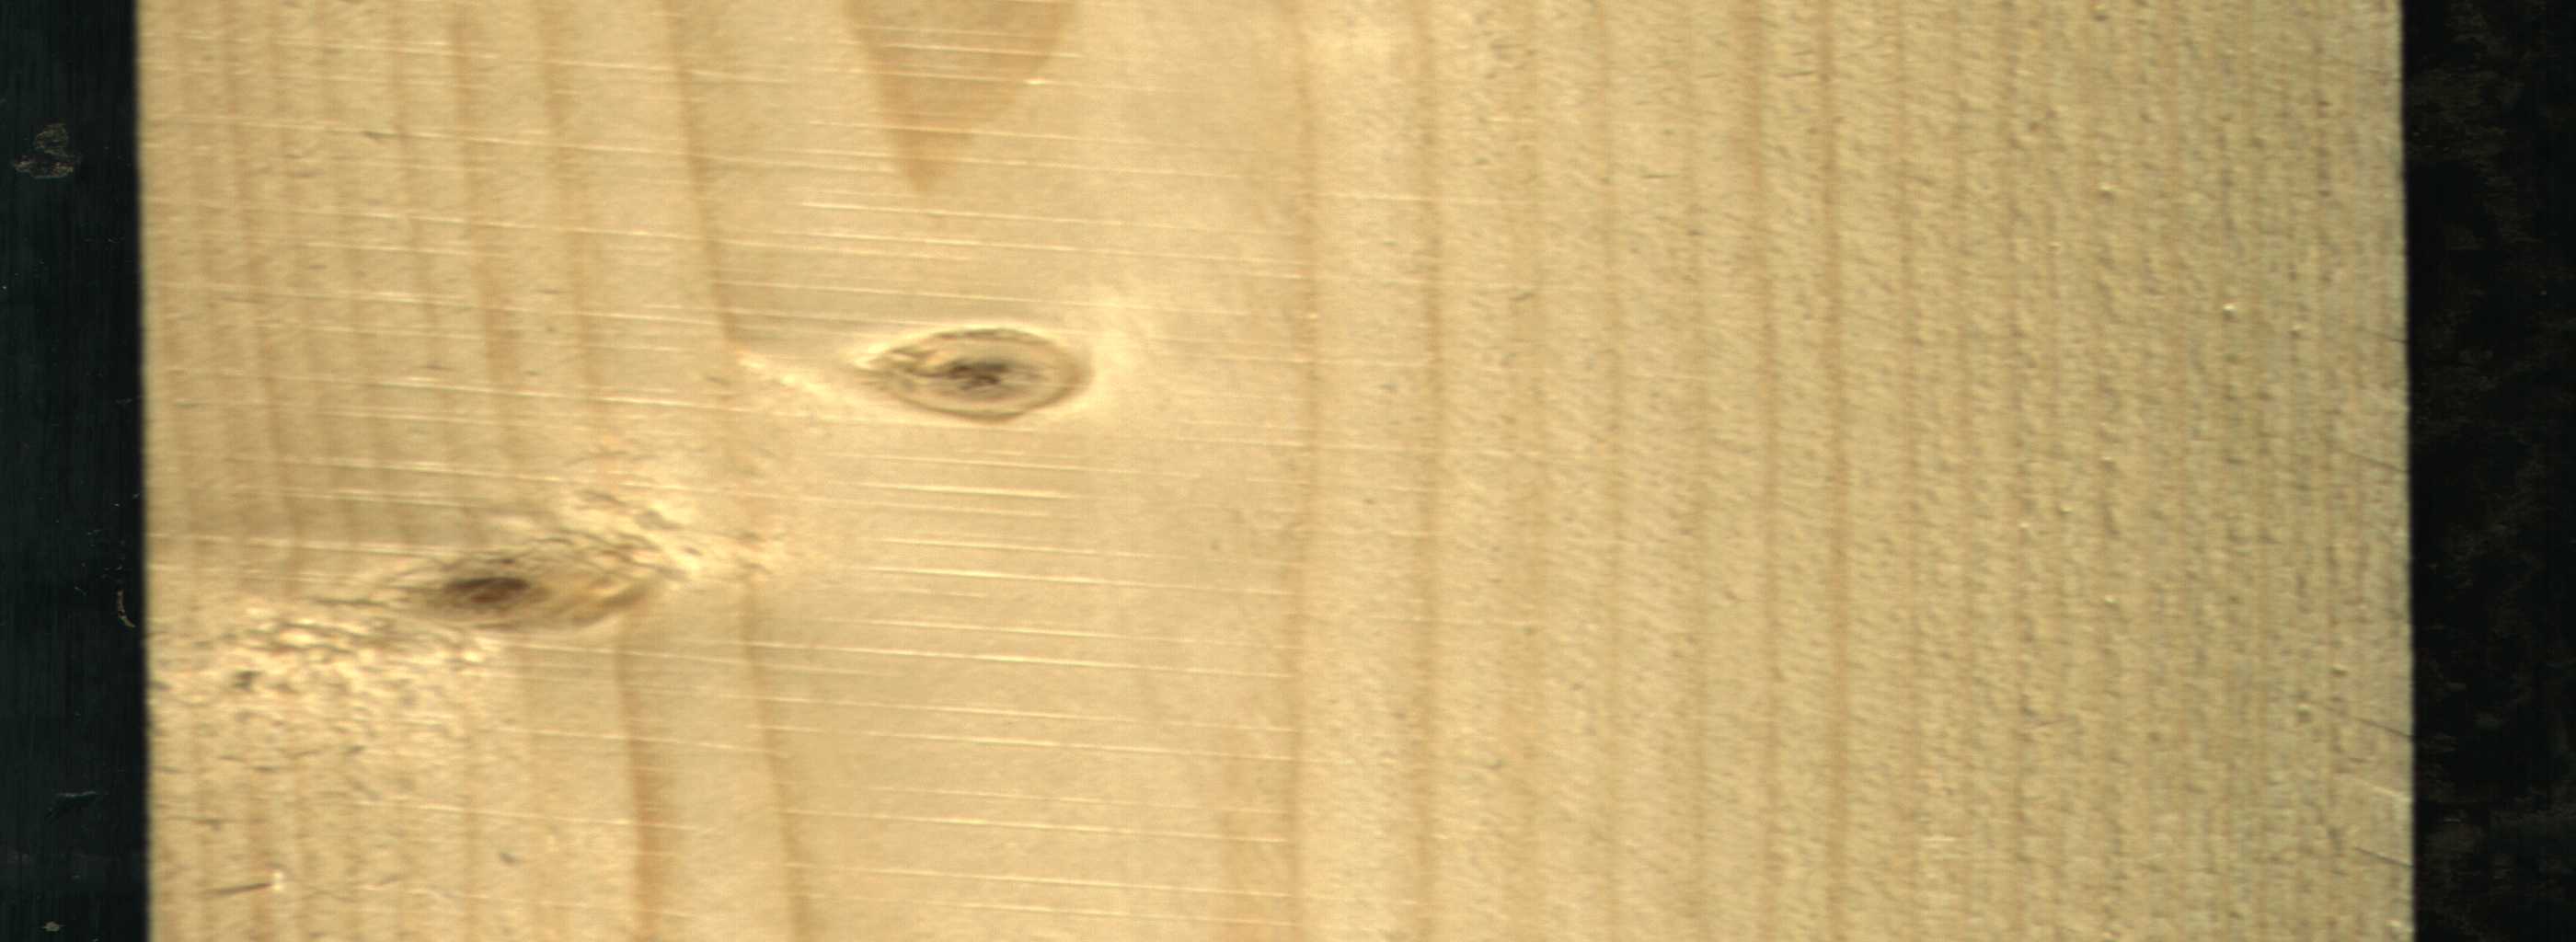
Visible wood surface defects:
Live_Knot
Live_Knot